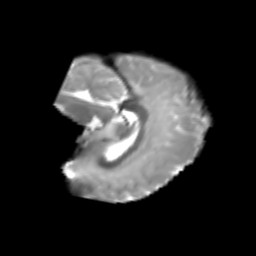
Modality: T2w
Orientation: sagittal
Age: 8
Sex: male
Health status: healthy